Question: I have a list:
'''
lst= [1,1,2,2,3,3,4,4,5,5,5]
'''
I need to prepare a list in this format
'''
lst = [1,1,$,2,2,$,3,3,$,4,4,$,5,5,5]
'''
This is the function I have used to form pairs of elements and add a special character when the pairs are not equal. This approach works well when the list size is small, but when bigger lists are considered, this is not the most efficient way.

Also, is there a way where we can keep a track of the indices we are adding the special character at? Like maintaining another list just for the index values.
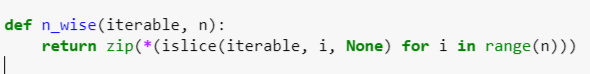
Answer: IIUC, you can use 'groupby' and 'chain' from <URL>:
'''
from itertools import groupby, chain
out = list(chain.from_iterable(list(g)+['$'] for _,g in groupby(lst)))[:-1]
'''
output:
'''
[1, 1, '$', 2, 2, '$', 3, 3, '$', 4, 4, '$', 5, 5, 5]
'''
input:
'''
lst = [1,1,2,2,3,3,4,4,5,5,5]
'''
'list''list'
##### alternative using a generator
'''
def add_symbol(lst, symbol='$'):
if lst:
prev = lst[0]
for item in lst:
if item != prev:
yield symbol
prev = item
yield item
out = list(add_symbol(lst))
'''
###### getting the insertion indices as side effect
'''
def add_symbol(lst, symbol='$', indices=None):
if lst:
prev = lst[0]
insertions = 0
for i, item in enumerate(lst):
if item != prev:
yield symbol
if isinstance(indices, list):
insertions += 1
indices.append(i+insertions)
prev = item
yield item
idx = []
out = list(add_symbol(lst, indices=idx))
print(idx)
[3, 6, 9, 12]
print(out)
[1, 1, '$', 2, 2, '$', 3, 3, '$', 4, 4, '$', 5, 5, 5]
'''